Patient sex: F
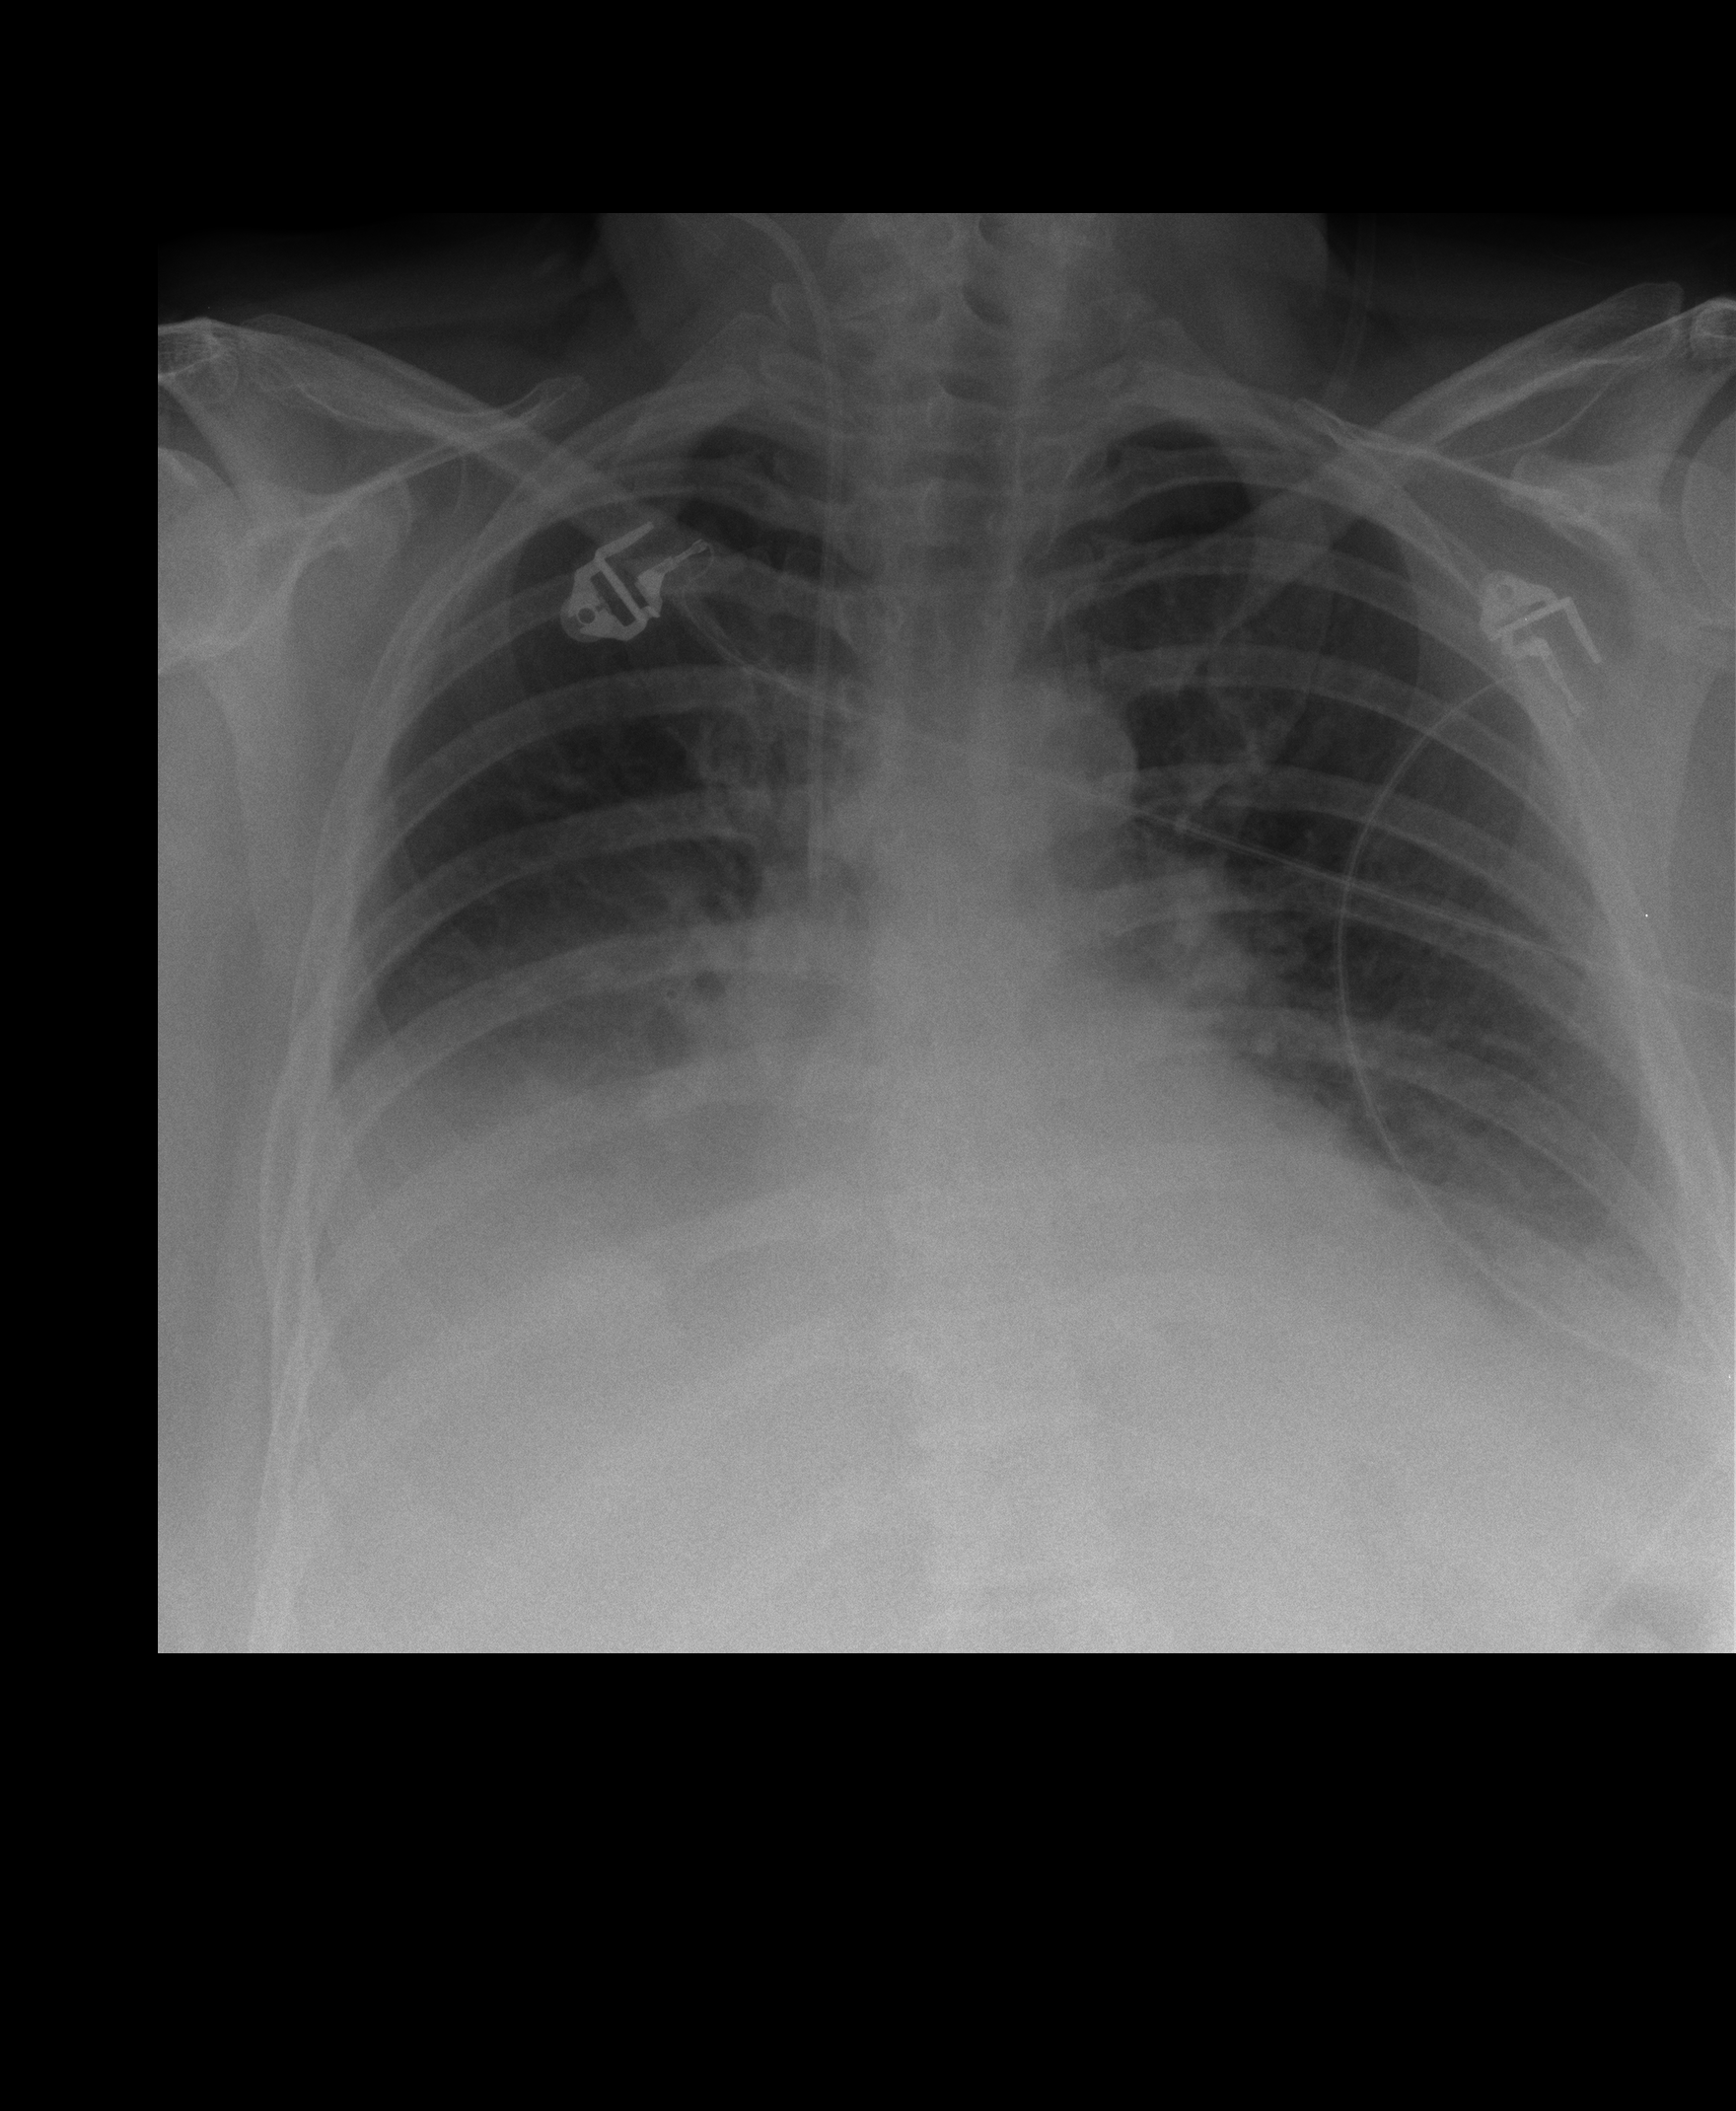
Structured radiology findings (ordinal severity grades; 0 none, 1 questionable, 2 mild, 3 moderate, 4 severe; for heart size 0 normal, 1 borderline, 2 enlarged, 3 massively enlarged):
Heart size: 0
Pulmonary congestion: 1
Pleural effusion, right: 3
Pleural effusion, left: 2
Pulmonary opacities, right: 2
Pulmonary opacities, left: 0
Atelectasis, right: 2
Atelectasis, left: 1